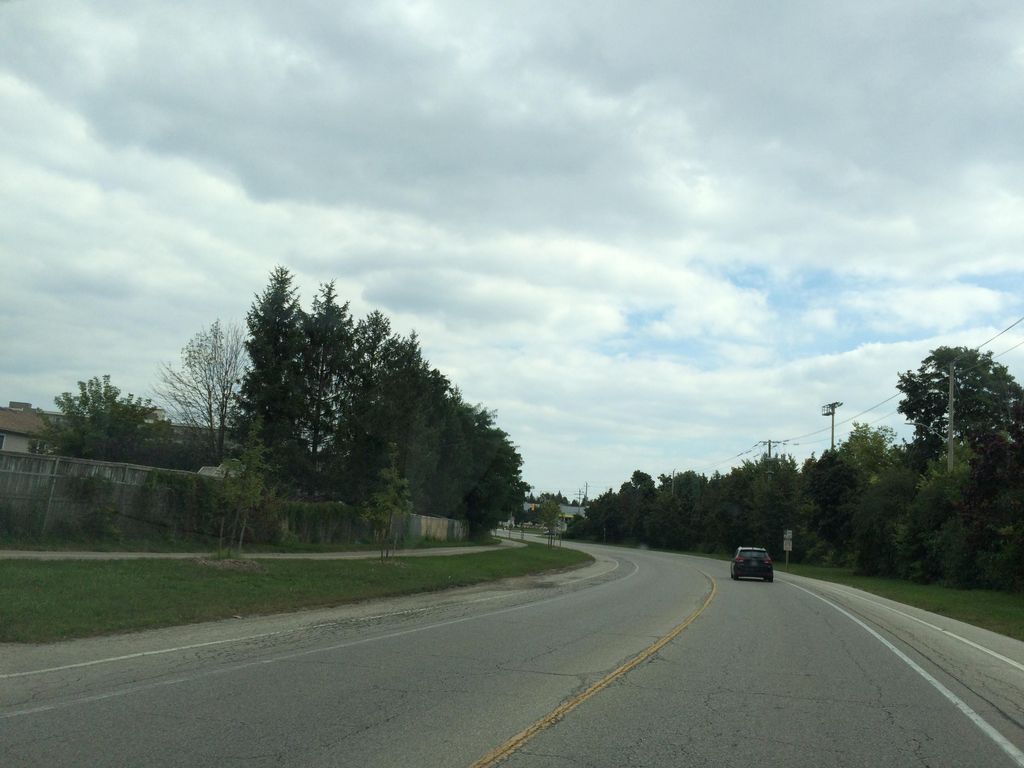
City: kitchener-waterloo